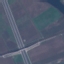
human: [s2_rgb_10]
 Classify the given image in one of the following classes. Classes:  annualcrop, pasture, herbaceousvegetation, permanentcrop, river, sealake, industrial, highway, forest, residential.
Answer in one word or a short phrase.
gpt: Highway